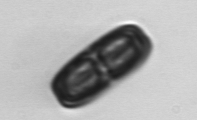
Label: Ephemera